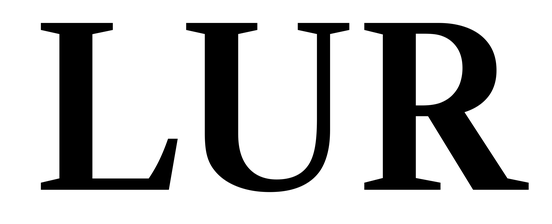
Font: LibreCaslonText_SemiBold